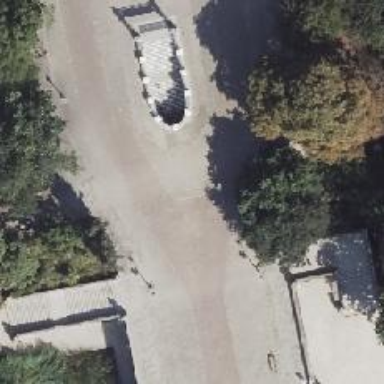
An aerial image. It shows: Subway entrance.